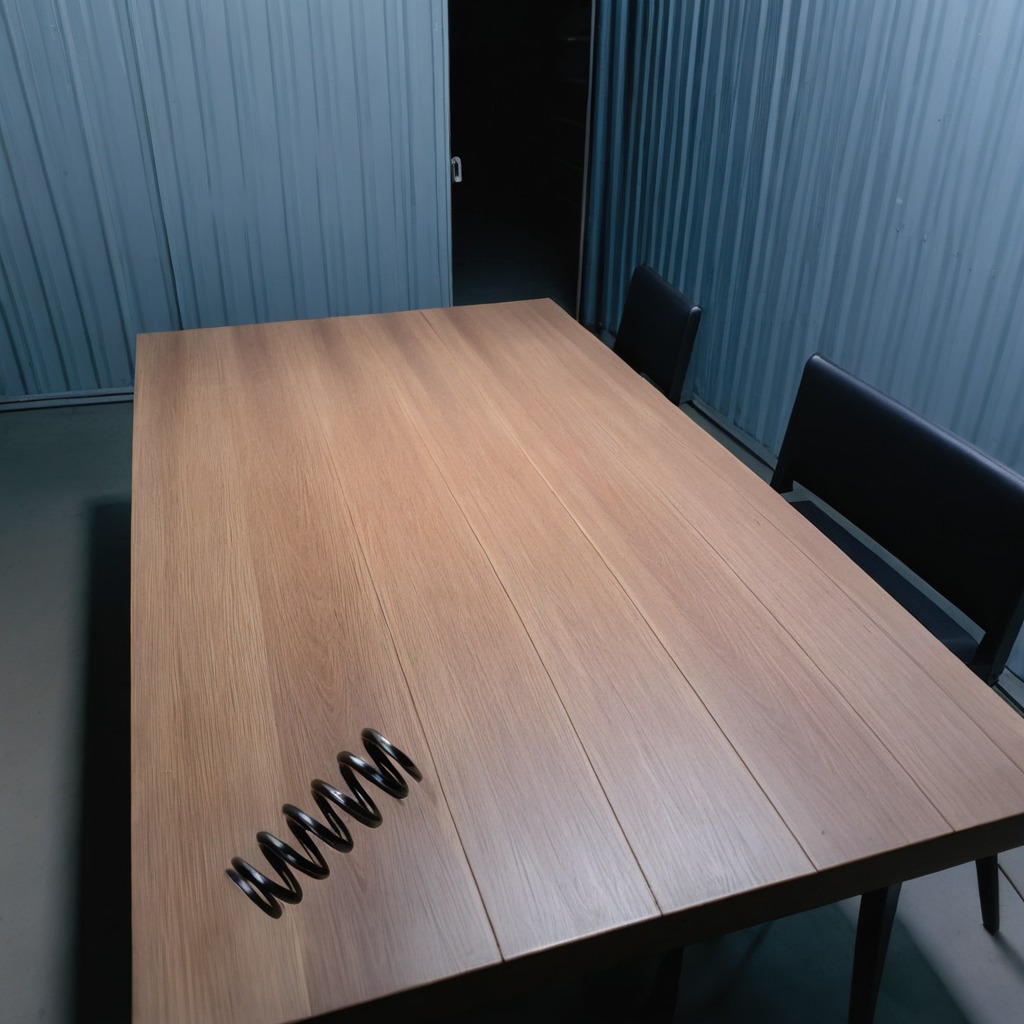
A coiled metal spring is lying on the old table.